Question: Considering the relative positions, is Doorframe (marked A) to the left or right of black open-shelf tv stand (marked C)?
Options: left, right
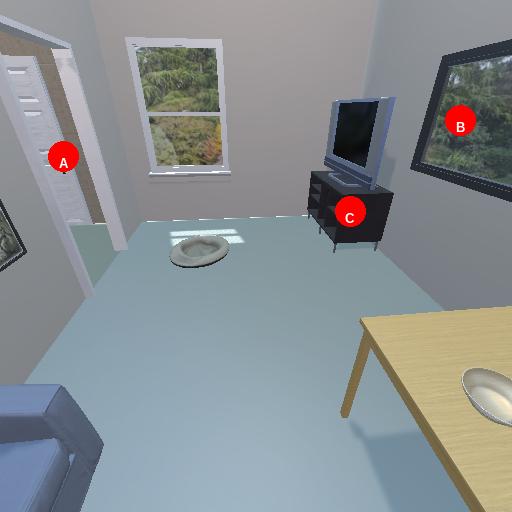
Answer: left